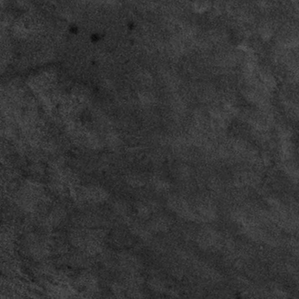
Label: frost